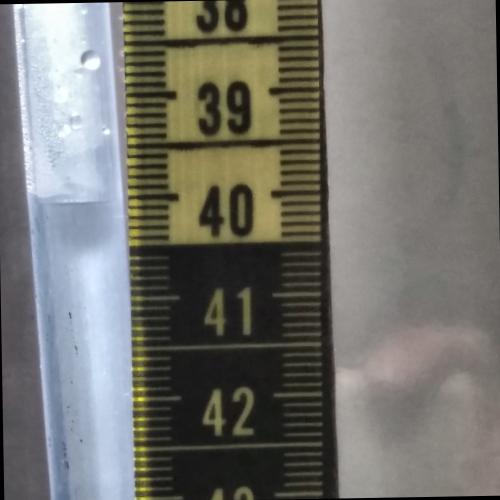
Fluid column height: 40.0 cm